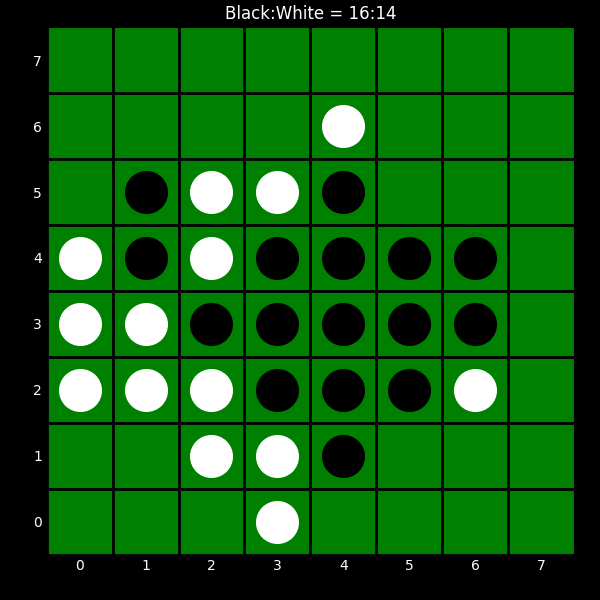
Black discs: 16
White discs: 14